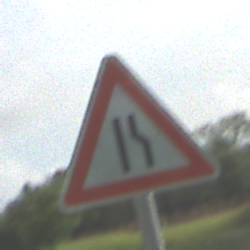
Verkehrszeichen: EinseitigVerengteFahrbahnRechts
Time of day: MorningAfternoon
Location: Outdoor (Nature)
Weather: PartlyCloudy
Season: NotSpecified
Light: Natural